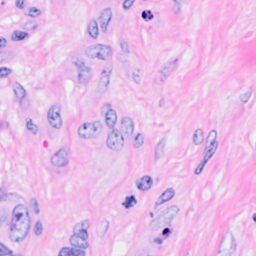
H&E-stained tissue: Breast